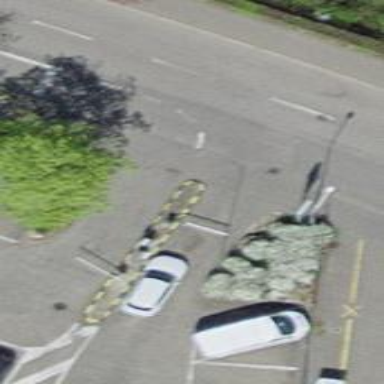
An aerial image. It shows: Lift gate barrier.